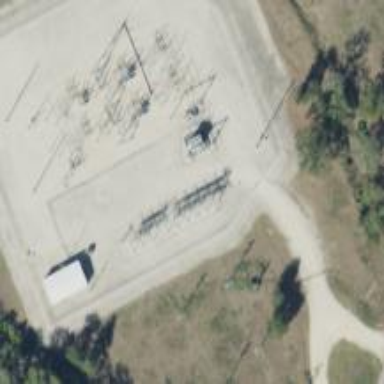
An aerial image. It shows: Distribution power substation secured by fence.